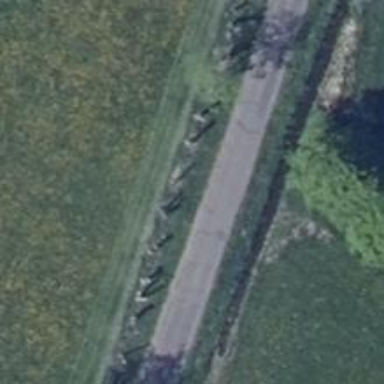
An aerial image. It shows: Unclassified road.